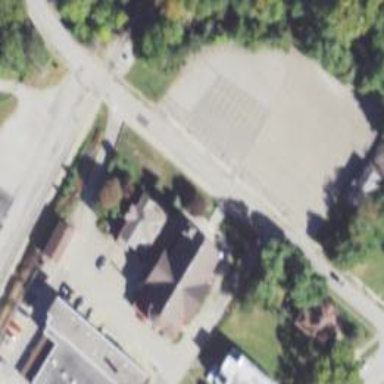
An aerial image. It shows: School.